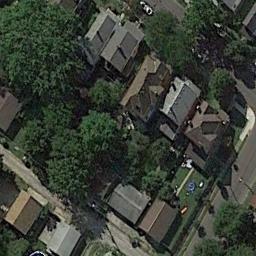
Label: medium_residential